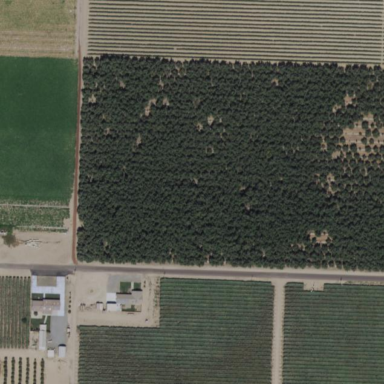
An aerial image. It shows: Orchard filled with walnut trees.